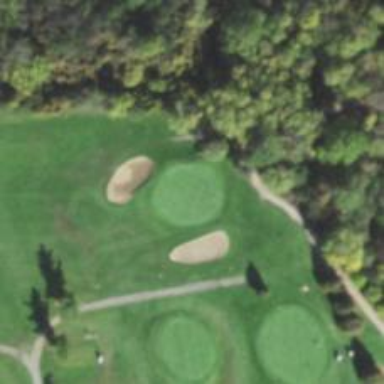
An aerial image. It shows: View of golf hole.